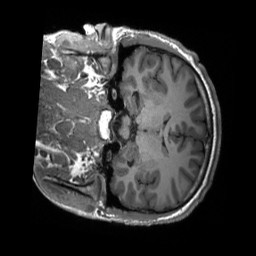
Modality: T1w
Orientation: coronal
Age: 17
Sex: male
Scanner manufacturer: siemens
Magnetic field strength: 3 T
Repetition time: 2.3 s
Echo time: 0.00232 s